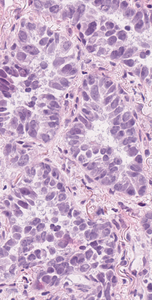
Tumor epithelial tissue: yes
Tumor-associated stroma tissue: yes
Normal tissue: no